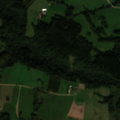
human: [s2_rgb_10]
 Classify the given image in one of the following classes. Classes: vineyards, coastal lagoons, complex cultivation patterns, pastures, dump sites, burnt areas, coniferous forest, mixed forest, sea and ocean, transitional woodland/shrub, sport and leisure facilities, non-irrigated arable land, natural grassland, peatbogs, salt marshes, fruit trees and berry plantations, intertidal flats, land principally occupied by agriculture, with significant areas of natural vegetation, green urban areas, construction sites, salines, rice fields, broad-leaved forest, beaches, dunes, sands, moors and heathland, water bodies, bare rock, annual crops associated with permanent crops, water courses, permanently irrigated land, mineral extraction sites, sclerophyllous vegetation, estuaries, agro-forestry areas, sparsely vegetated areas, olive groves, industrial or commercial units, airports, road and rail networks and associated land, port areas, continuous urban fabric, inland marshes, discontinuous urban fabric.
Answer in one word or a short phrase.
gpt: non-irrigated arable land, pastures, land principally occupied by agriculture, with significant areas of natural vegetation, broad-leaved forest